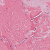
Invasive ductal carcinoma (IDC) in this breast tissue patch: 0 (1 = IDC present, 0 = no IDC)